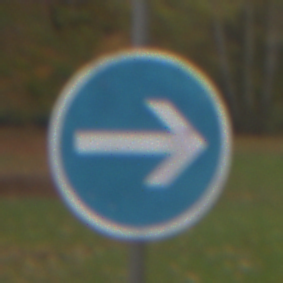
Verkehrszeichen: VorgeschriebeneFahrtrichtungHierRechts
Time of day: Midday
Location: Outdoor (Nature)
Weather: Overcast
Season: Autumn
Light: Natural